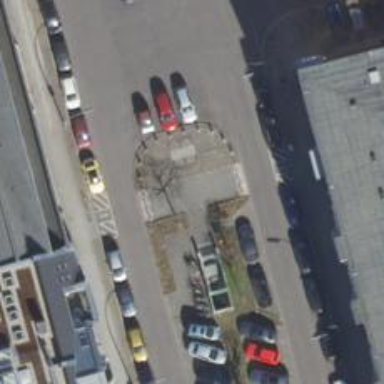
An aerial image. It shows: Traffic island located on footway.